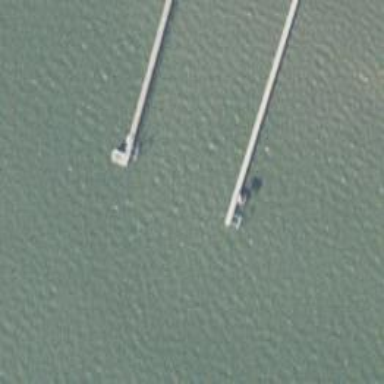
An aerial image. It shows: Man-made pier.